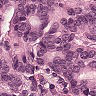
Metastatic tissue present: yes